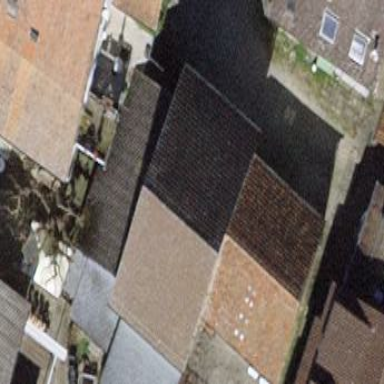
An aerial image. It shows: Service building with gabled roof made of roof tiles in rosybrown color. The roof orientation is across.